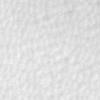
Label: no_change